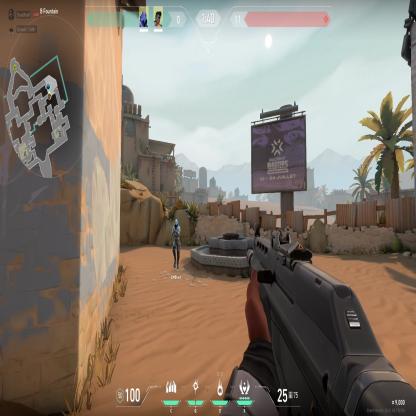
Label: teammate